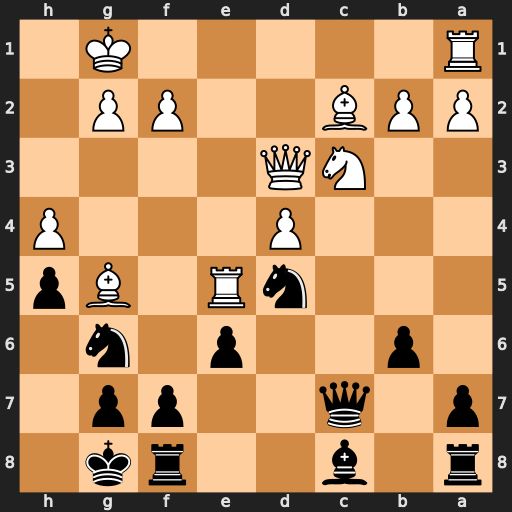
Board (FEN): r1b2rk1/p1q2pp1/1p2p1n1/3nR1Bp/3P3P/2NQ4/PPB2PP1/R5K1
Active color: b
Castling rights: -
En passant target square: -
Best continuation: Nb4 Qxg6 fxg6